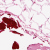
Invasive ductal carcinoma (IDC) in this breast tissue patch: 0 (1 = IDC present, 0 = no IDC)